Question: I am plotting the 'foll'. dataframe using pandas:
'''
+-------------------------------------------------------------------------+
| country_name 1960s 1970s |
+-------------------------------------------------------------------------+
| functional_crop_type |
| C3annual United States of America 48.226957 42.384590 |
| C3perennial United States of America 1.377634 1.377971 |
| C4annual United States of America 32.526747 32.833662 |
| C4perennial United States of America 0.265062 0.289005 |
| N-fixing United States of America 17.603600 23.114773 |
+-------------------------------------------------------------------------+
+--------------------------------------------------------------------+
| 1980s 1990s 2000s 2010s |
+--------------------------------------------------------------------+
| functional_crop_type |
| C3annual 41.184368 39.085943 32.821374 28.767468 |
| C3perennial 1.413647 1.561404 1.657869 1.691046 |
| C4annual 31.260082 32.089138 33.705184 36.815154 |
| C4perennial 0.303626 0.367331 0.386495 0.359842 |
| N-fixing 25.838277 26.896184 31.429078 32.366490 |
+--------------------------------------------------------------------+
'''
Using the 'foll'. command:
'''
out_dec_df = out_dec_df.set_index('functional_crop_type')
out_dec_df.plot(kind='bar',stacked=True)
'''
However, I want the 'x-axis' to be '1960s', '1970s'...'2010s' and the stacked bar plot to be composed of the functional crop types. How do I do this?

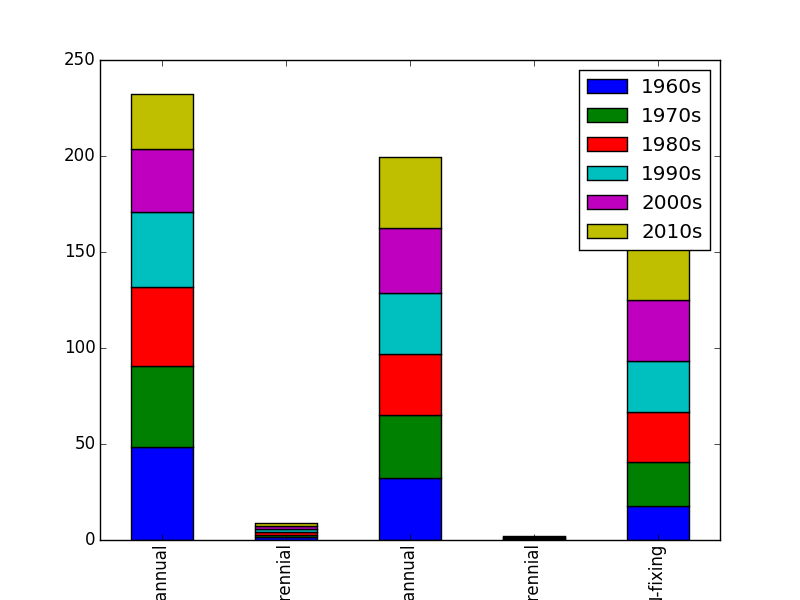
Answer: Try using transpose.
'''
out_dec_df.drop('country_name', axis=1).T.plot(kind='bar',stacked=True)
'''